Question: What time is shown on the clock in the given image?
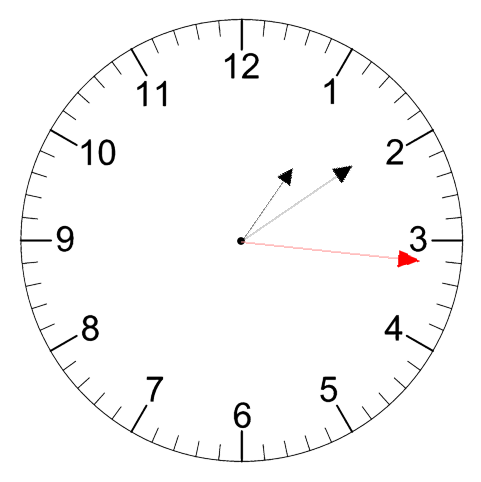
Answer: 01:09:16